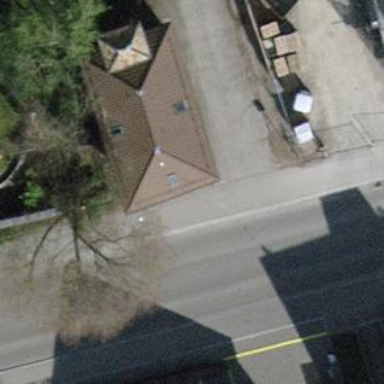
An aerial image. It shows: Unmarked crossing on the road.